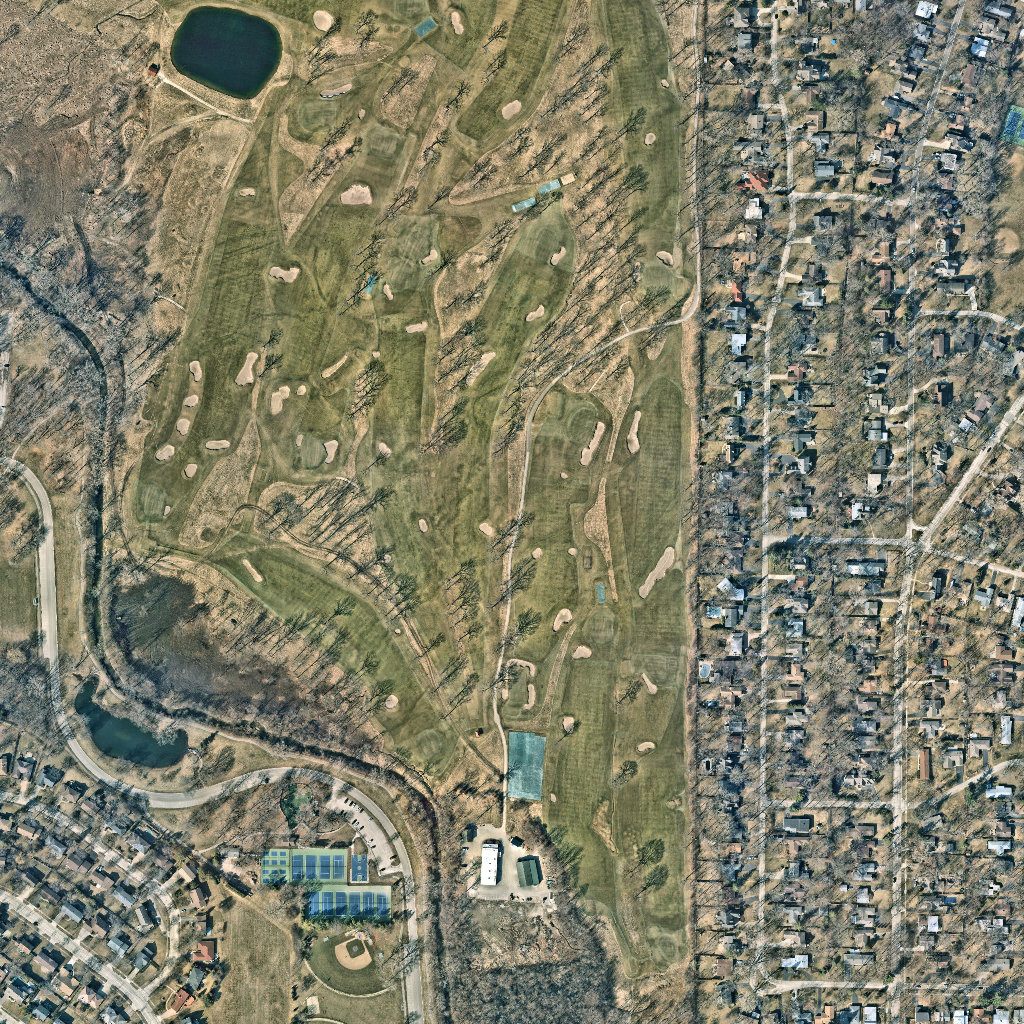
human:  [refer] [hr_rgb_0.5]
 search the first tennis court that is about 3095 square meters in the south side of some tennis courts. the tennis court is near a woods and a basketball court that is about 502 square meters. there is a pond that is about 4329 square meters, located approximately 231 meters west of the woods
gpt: <box>[[29, 86, 38, 89, 0]]</box>